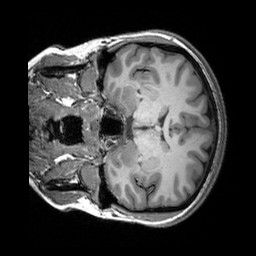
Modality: T1w
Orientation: coronal
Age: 27
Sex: female
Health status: healthy
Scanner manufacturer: siemens
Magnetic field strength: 3 T
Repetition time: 2.3 s
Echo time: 0.00303 s